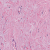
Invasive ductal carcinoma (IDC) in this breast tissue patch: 1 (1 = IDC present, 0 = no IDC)